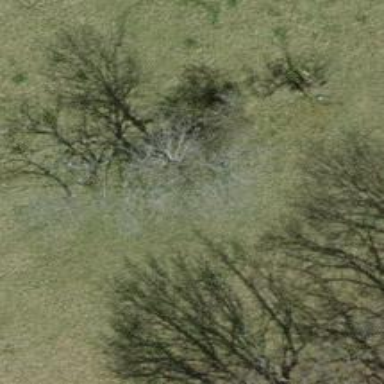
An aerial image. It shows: Beautiful tree in nature.